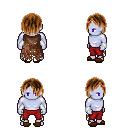
a pixel art fantasy rpg character, male body template, dark elf, purple skin, brown tattered cape, red pants, brown bangs hairstyle, white cloth bracers, brown slippers, four views (front, back, left, right), 2x2 character sprite sheet, small pixel art, hard edges, no anti-aliasing